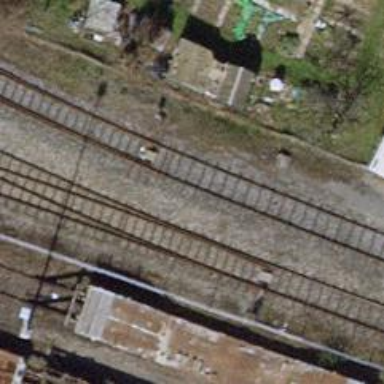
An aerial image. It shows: Railway switch.